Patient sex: M
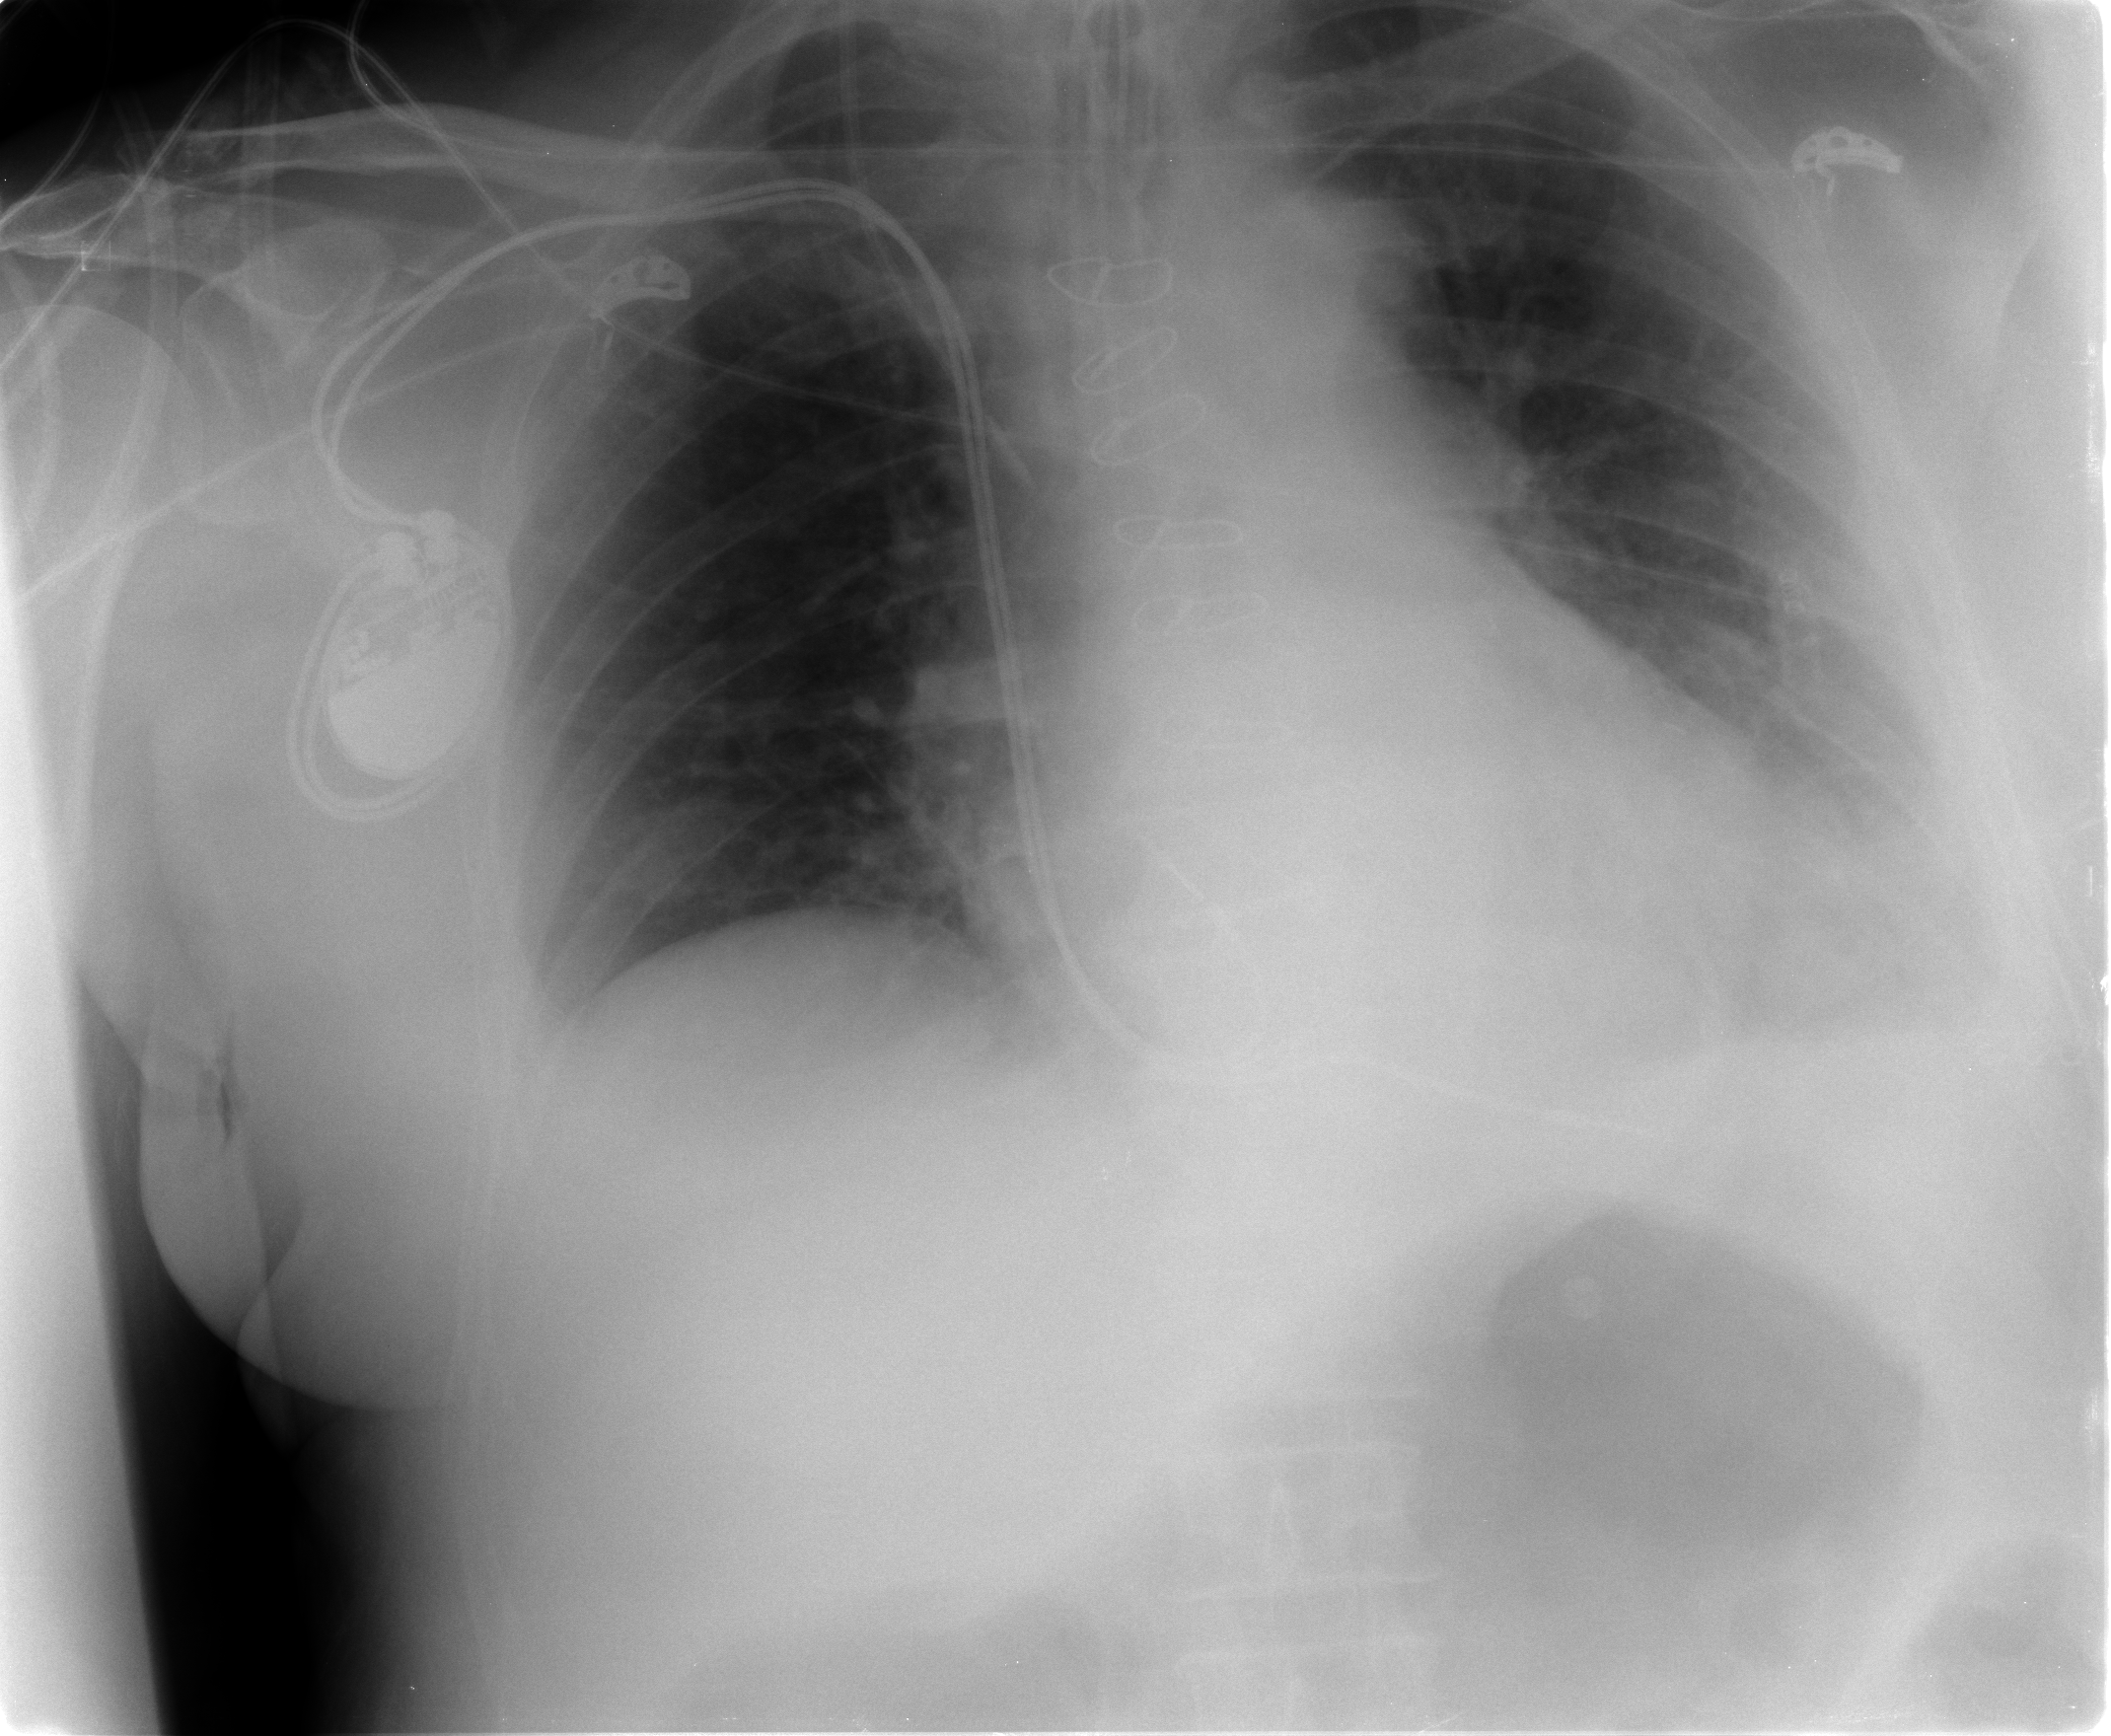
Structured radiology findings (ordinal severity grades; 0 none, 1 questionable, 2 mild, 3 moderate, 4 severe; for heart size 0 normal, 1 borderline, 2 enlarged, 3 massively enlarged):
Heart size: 0
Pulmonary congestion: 0
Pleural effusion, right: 0
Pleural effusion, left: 2
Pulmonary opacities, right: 0
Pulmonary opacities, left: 0
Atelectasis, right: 1
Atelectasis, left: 2